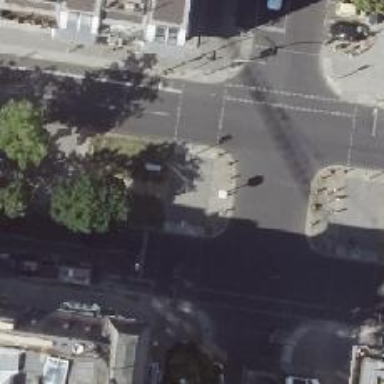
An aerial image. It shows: Compacted footway.